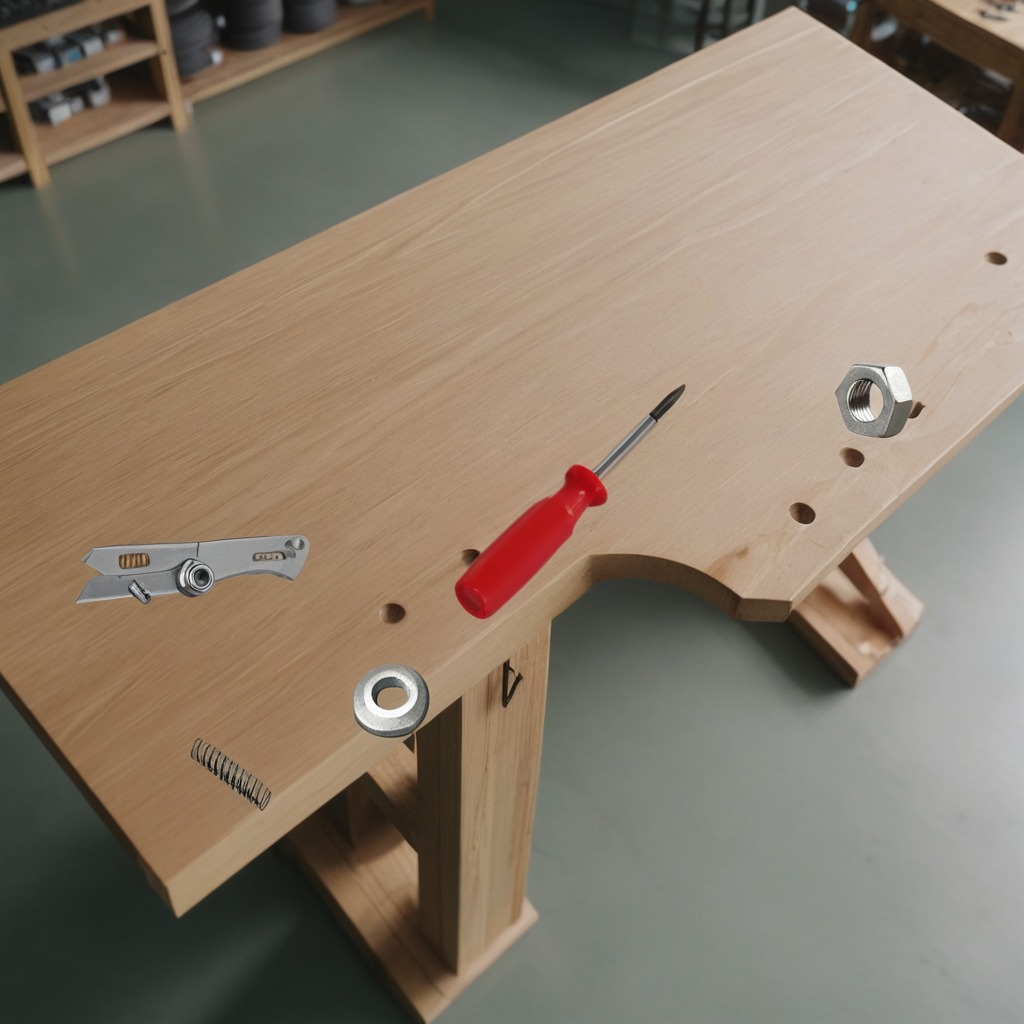
A utility knife, a flat metal washer, a coiled metal spring, a screwdriver, and a metal nut are lying on the workbench inside a coastal fishing gear workshop.